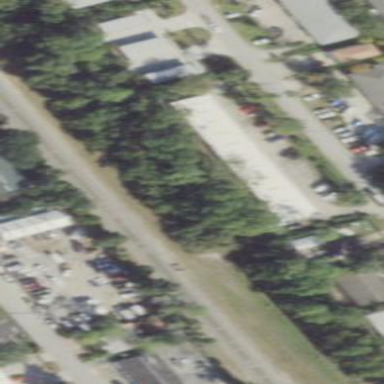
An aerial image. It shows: Commercial building.